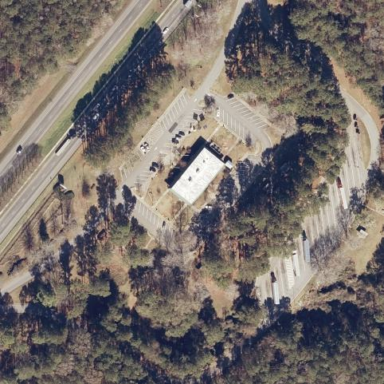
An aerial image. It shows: Rest area along the road.